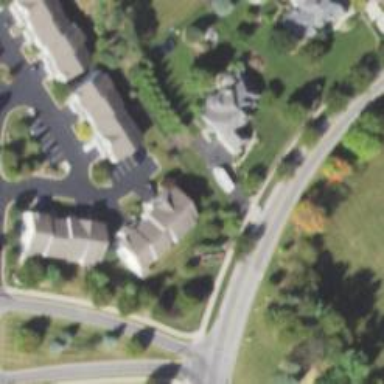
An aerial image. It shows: Neighborhood.